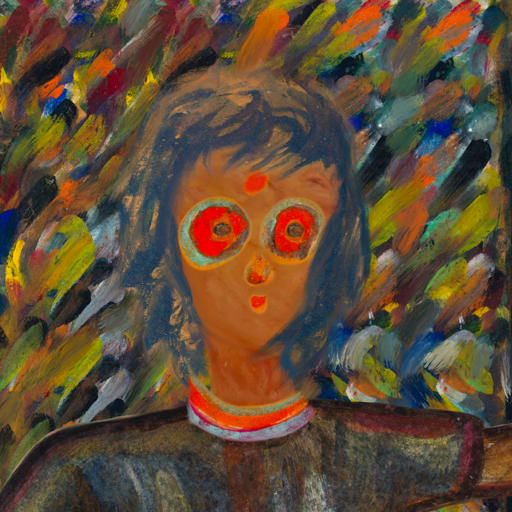
Background: An_Impression, Head And Neck Front: Pious_Lady, Face Front: Sisters, Bust: Mosgoul, Hair Front: InTheSun, Head Accessory: Blank, Second Necklace: Blank, Necklace: Sisters, Baby: Blank